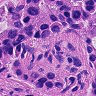
Metastatic tissue present: yes